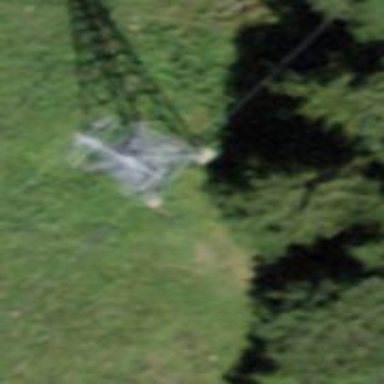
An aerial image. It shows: Pylon used for aerialway.